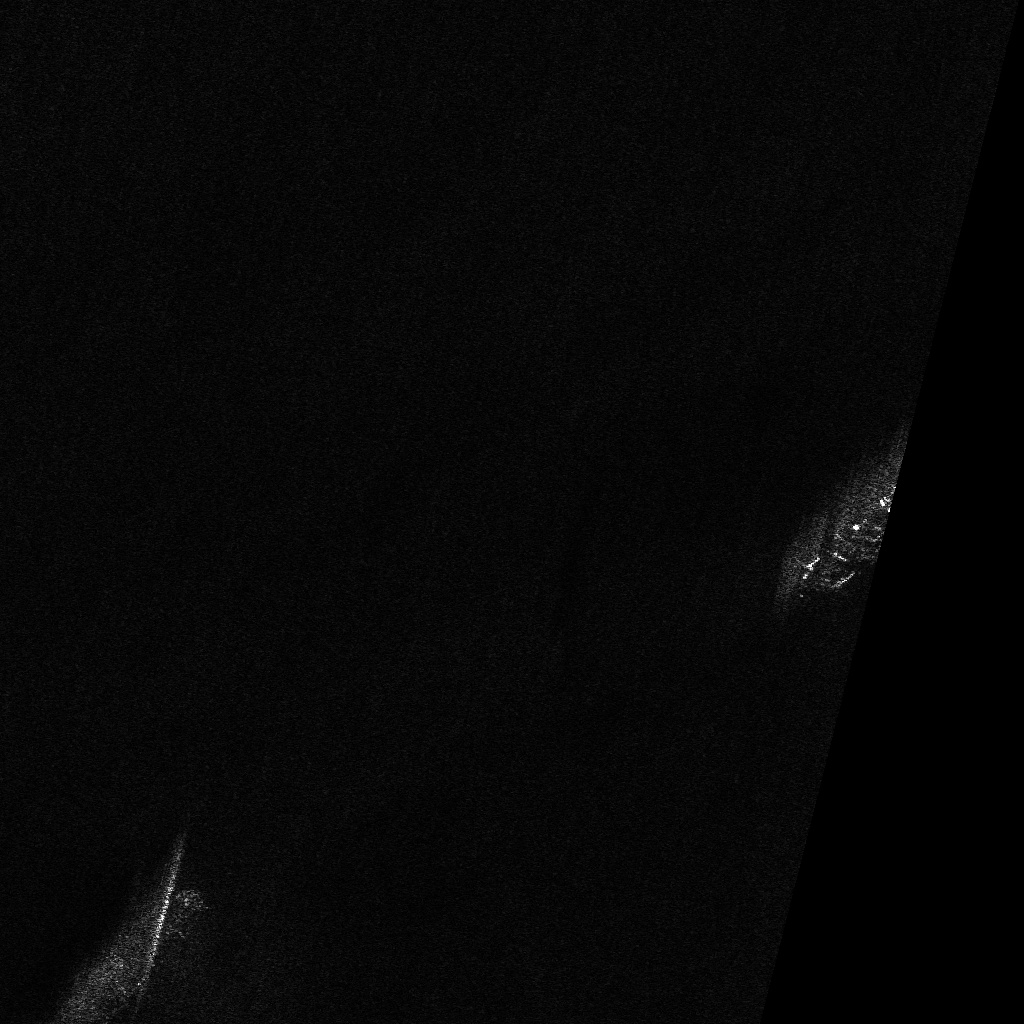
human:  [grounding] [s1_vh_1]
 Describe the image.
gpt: In the satellite image, there is  <ref>1 large ore-oil </ref> <box>[[8, 83, 14, 107, 40]]</box> located at bottom left.